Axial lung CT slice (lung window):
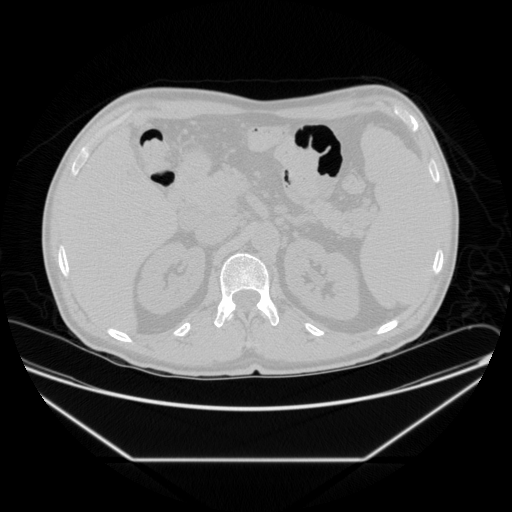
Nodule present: no